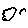
Label: cloud